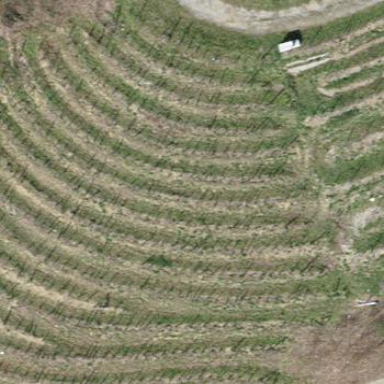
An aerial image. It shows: Vineyard.